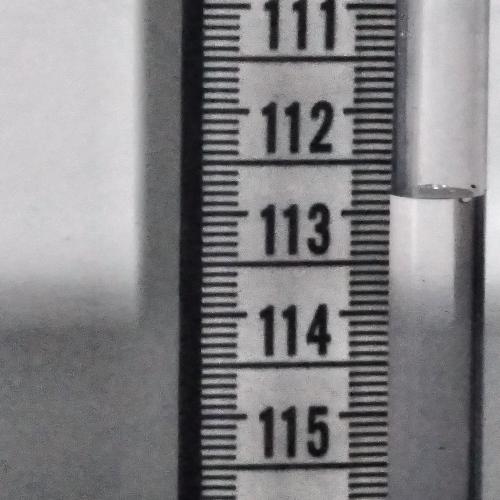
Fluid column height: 112.8 cm